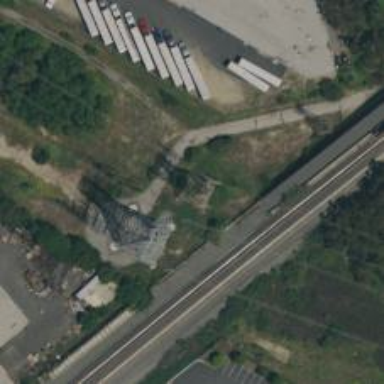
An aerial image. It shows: Lattice structure tower used for power transmission.